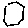
Label: hexagon